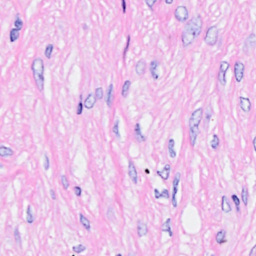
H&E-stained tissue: Breast